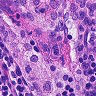
Metastatic tissue present: no